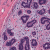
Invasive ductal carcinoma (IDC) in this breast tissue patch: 0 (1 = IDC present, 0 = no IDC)